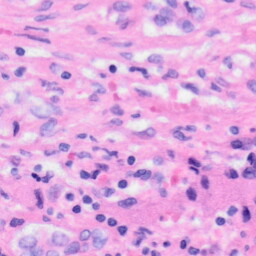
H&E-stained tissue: Liver